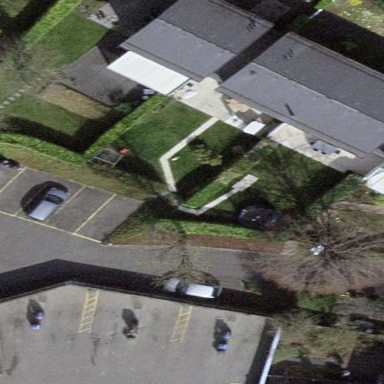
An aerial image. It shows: Garden enclosed by fence.